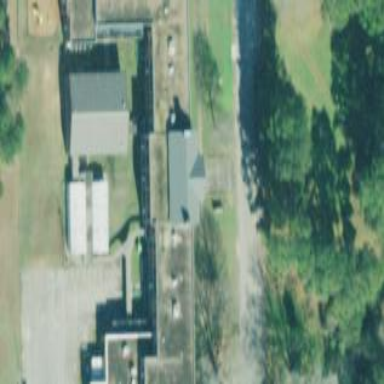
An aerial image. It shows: School building.